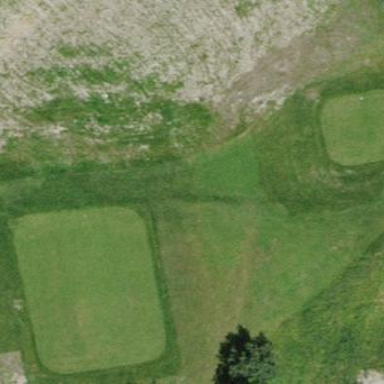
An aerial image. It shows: Grassy area designated as golf tee.